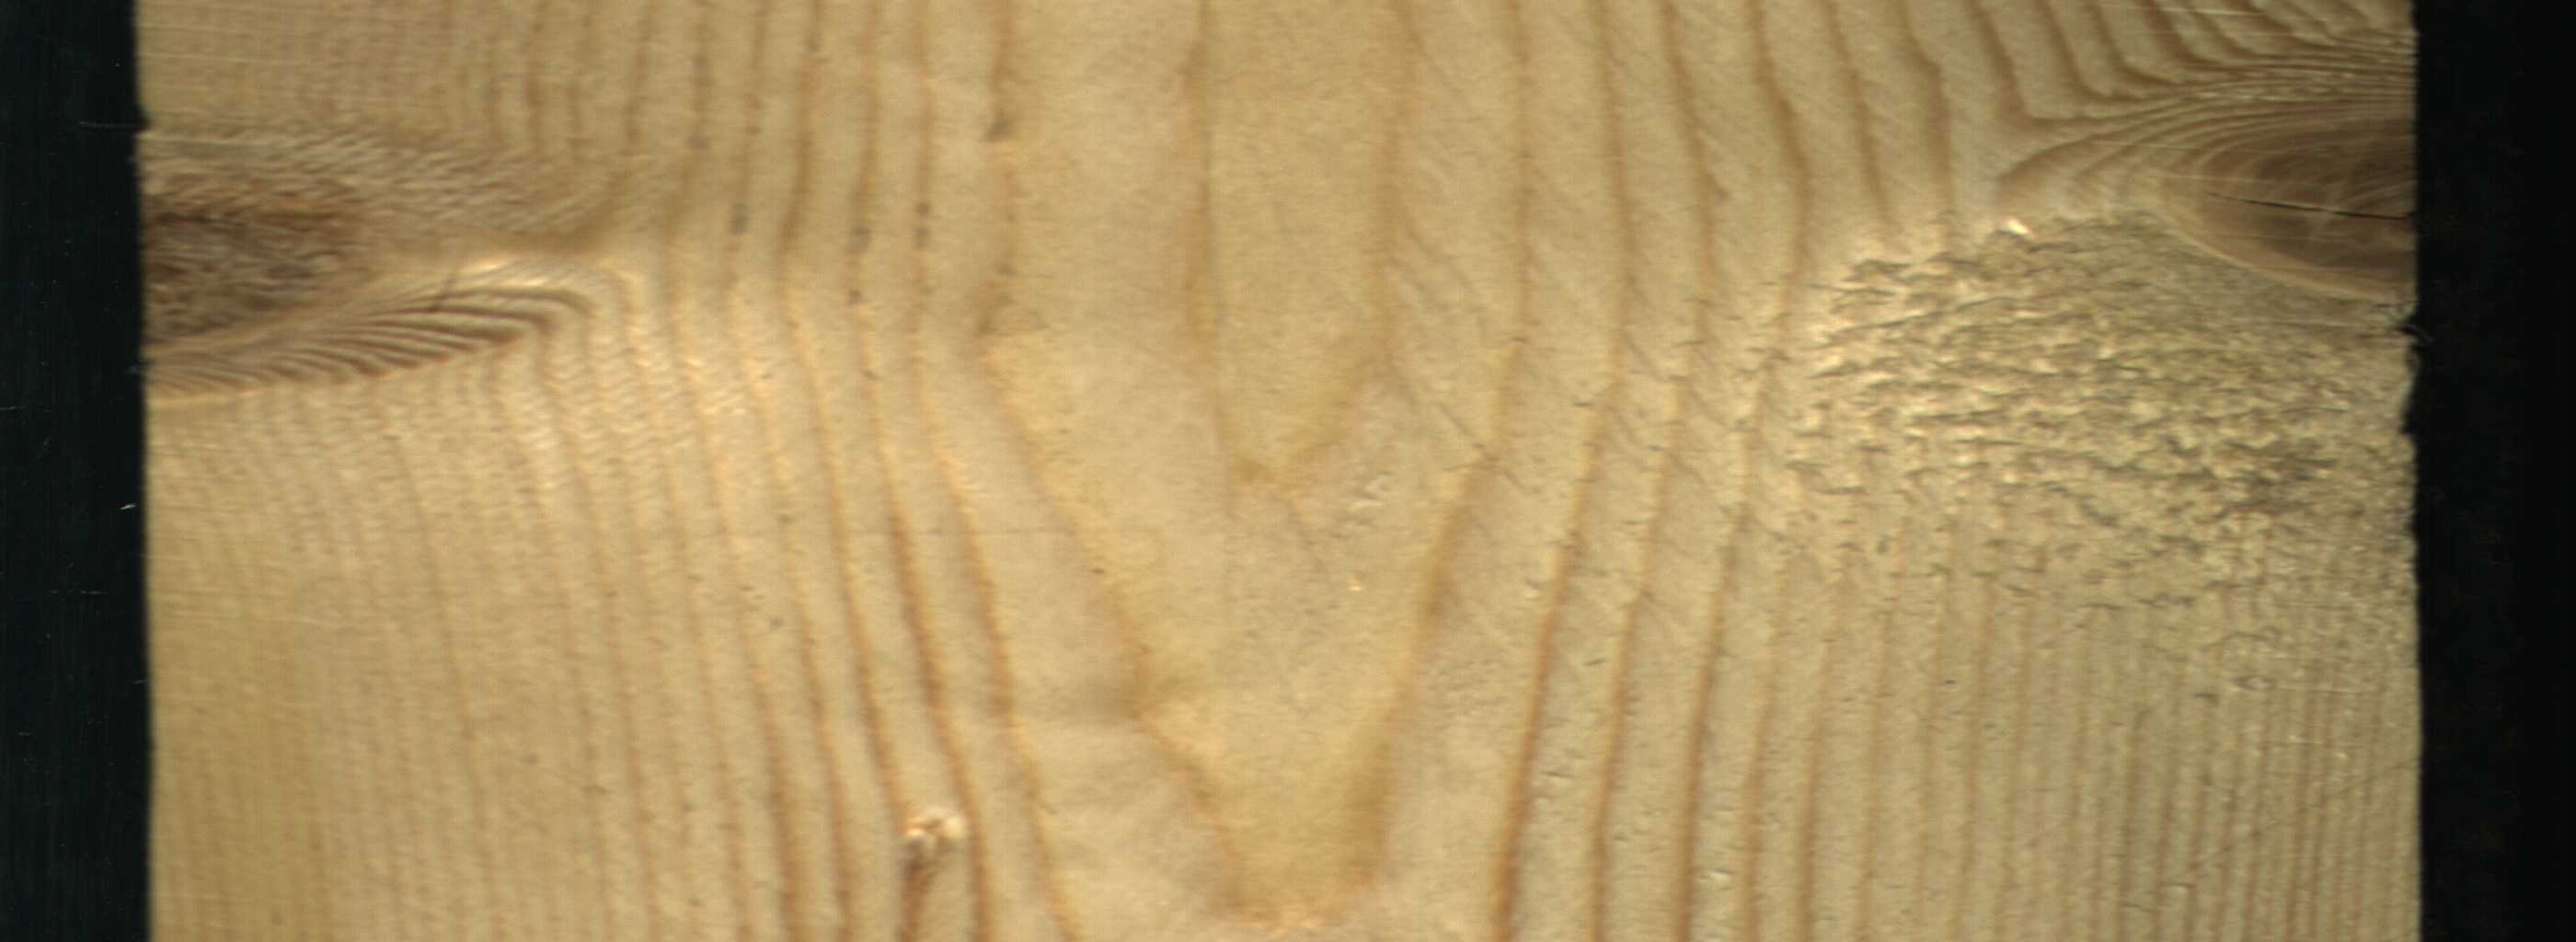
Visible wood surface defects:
Live_Knot
Live_Knot